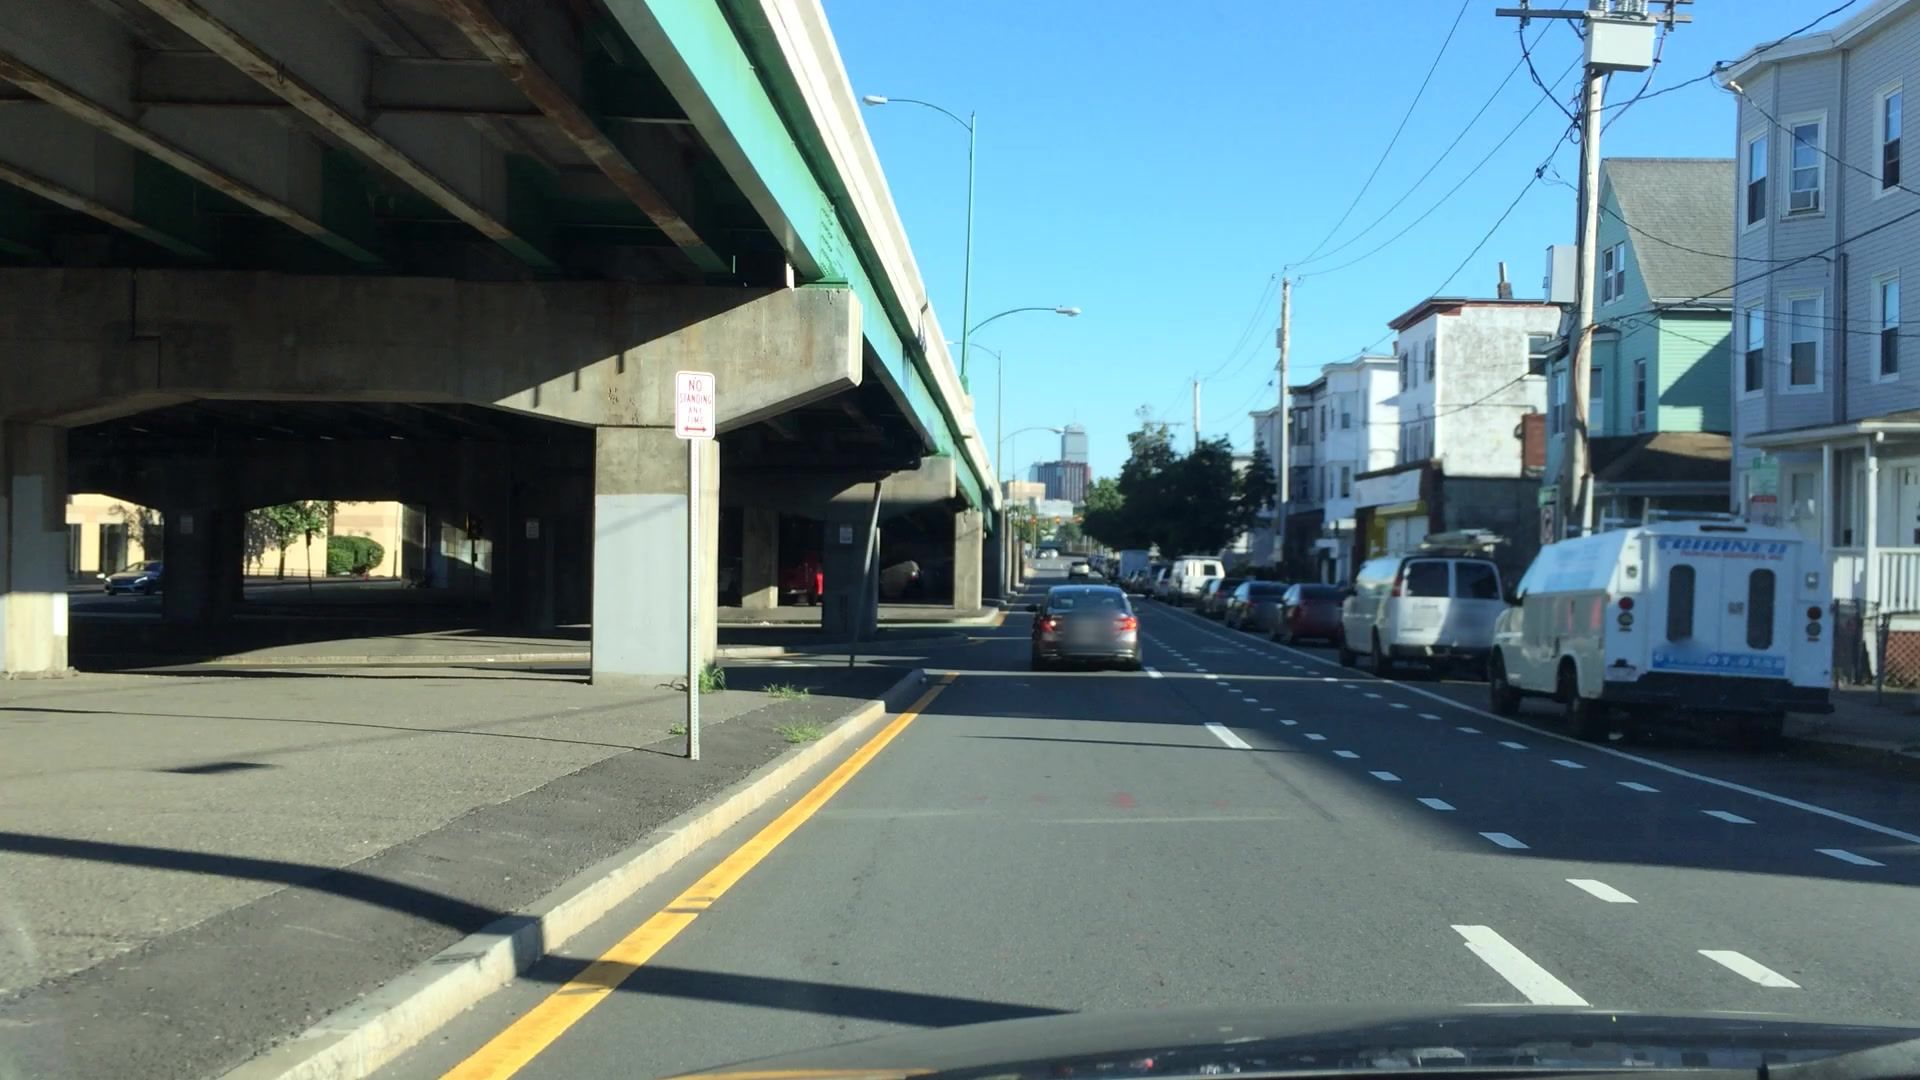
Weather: clear
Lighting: day
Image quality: good
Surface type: driving surface
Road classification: secondary
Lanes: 2
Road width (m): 12.2
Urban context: urban centre
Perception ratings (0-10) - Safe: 4.19, Lively: 4.64, Beautiful: 2.65, Boring: 2.59, Depressing: 2.95, Wealthy: 1.99